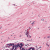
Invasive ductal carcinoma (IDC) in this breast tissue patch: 0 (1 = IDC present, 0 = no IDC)